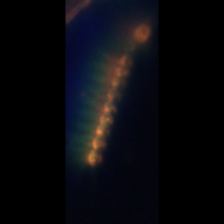
Taxon: Chaetoceros
Group: Diatoms